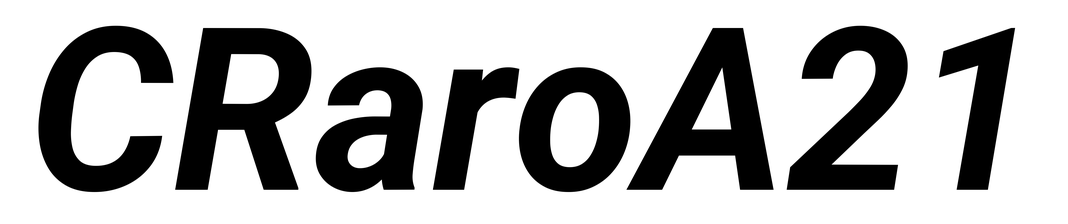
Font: Roboto-Italic_Bold_Italic